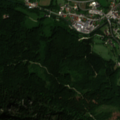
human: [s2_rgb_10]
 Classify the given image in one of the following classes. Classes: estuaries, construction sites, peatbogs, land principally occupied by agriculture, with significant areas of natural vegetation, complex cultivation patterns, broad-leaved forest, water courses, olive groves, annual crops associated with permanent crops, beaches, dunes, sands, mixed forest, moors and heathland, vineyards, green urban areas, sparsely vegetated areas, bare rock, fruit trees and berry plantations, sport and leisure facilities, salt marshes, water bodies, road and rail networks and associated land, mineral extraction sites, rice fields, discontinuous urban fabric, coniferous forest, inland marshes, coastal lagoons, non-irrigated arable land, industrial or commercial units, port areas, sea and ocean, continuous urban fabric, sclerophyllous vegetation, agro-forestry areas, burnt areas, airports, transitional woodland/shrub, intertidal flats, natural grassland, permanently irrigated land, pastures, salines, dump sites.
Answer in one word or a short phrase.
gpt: discontinuous urban fabric, mixed forest